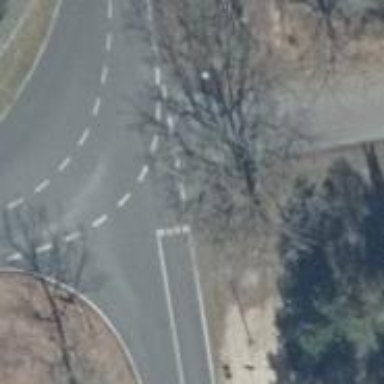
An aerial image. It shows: Road with "give way" sign.